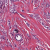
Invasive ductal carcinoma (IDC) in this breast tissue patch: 1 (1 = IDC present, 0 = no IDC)